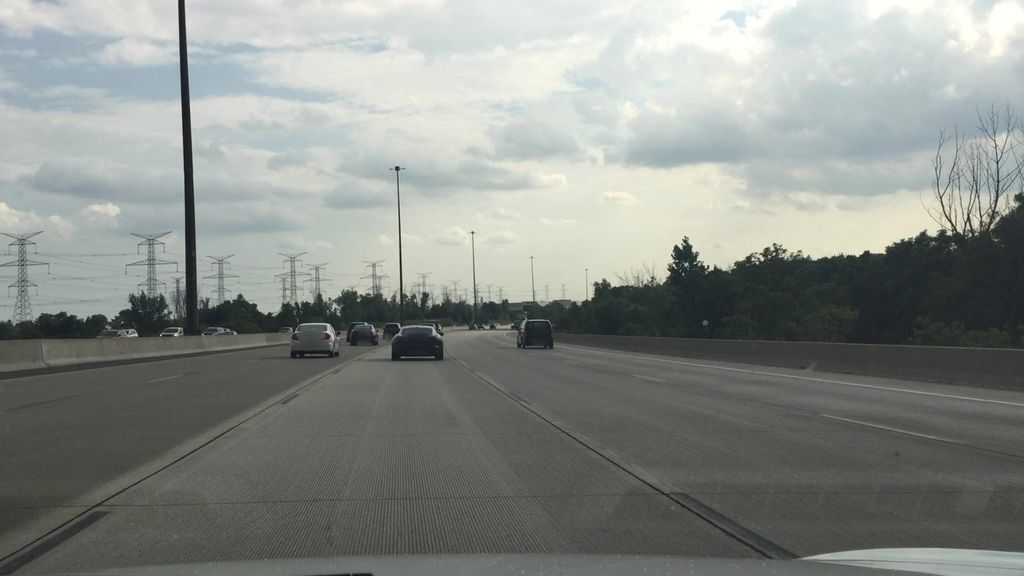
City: toronto